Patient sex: F
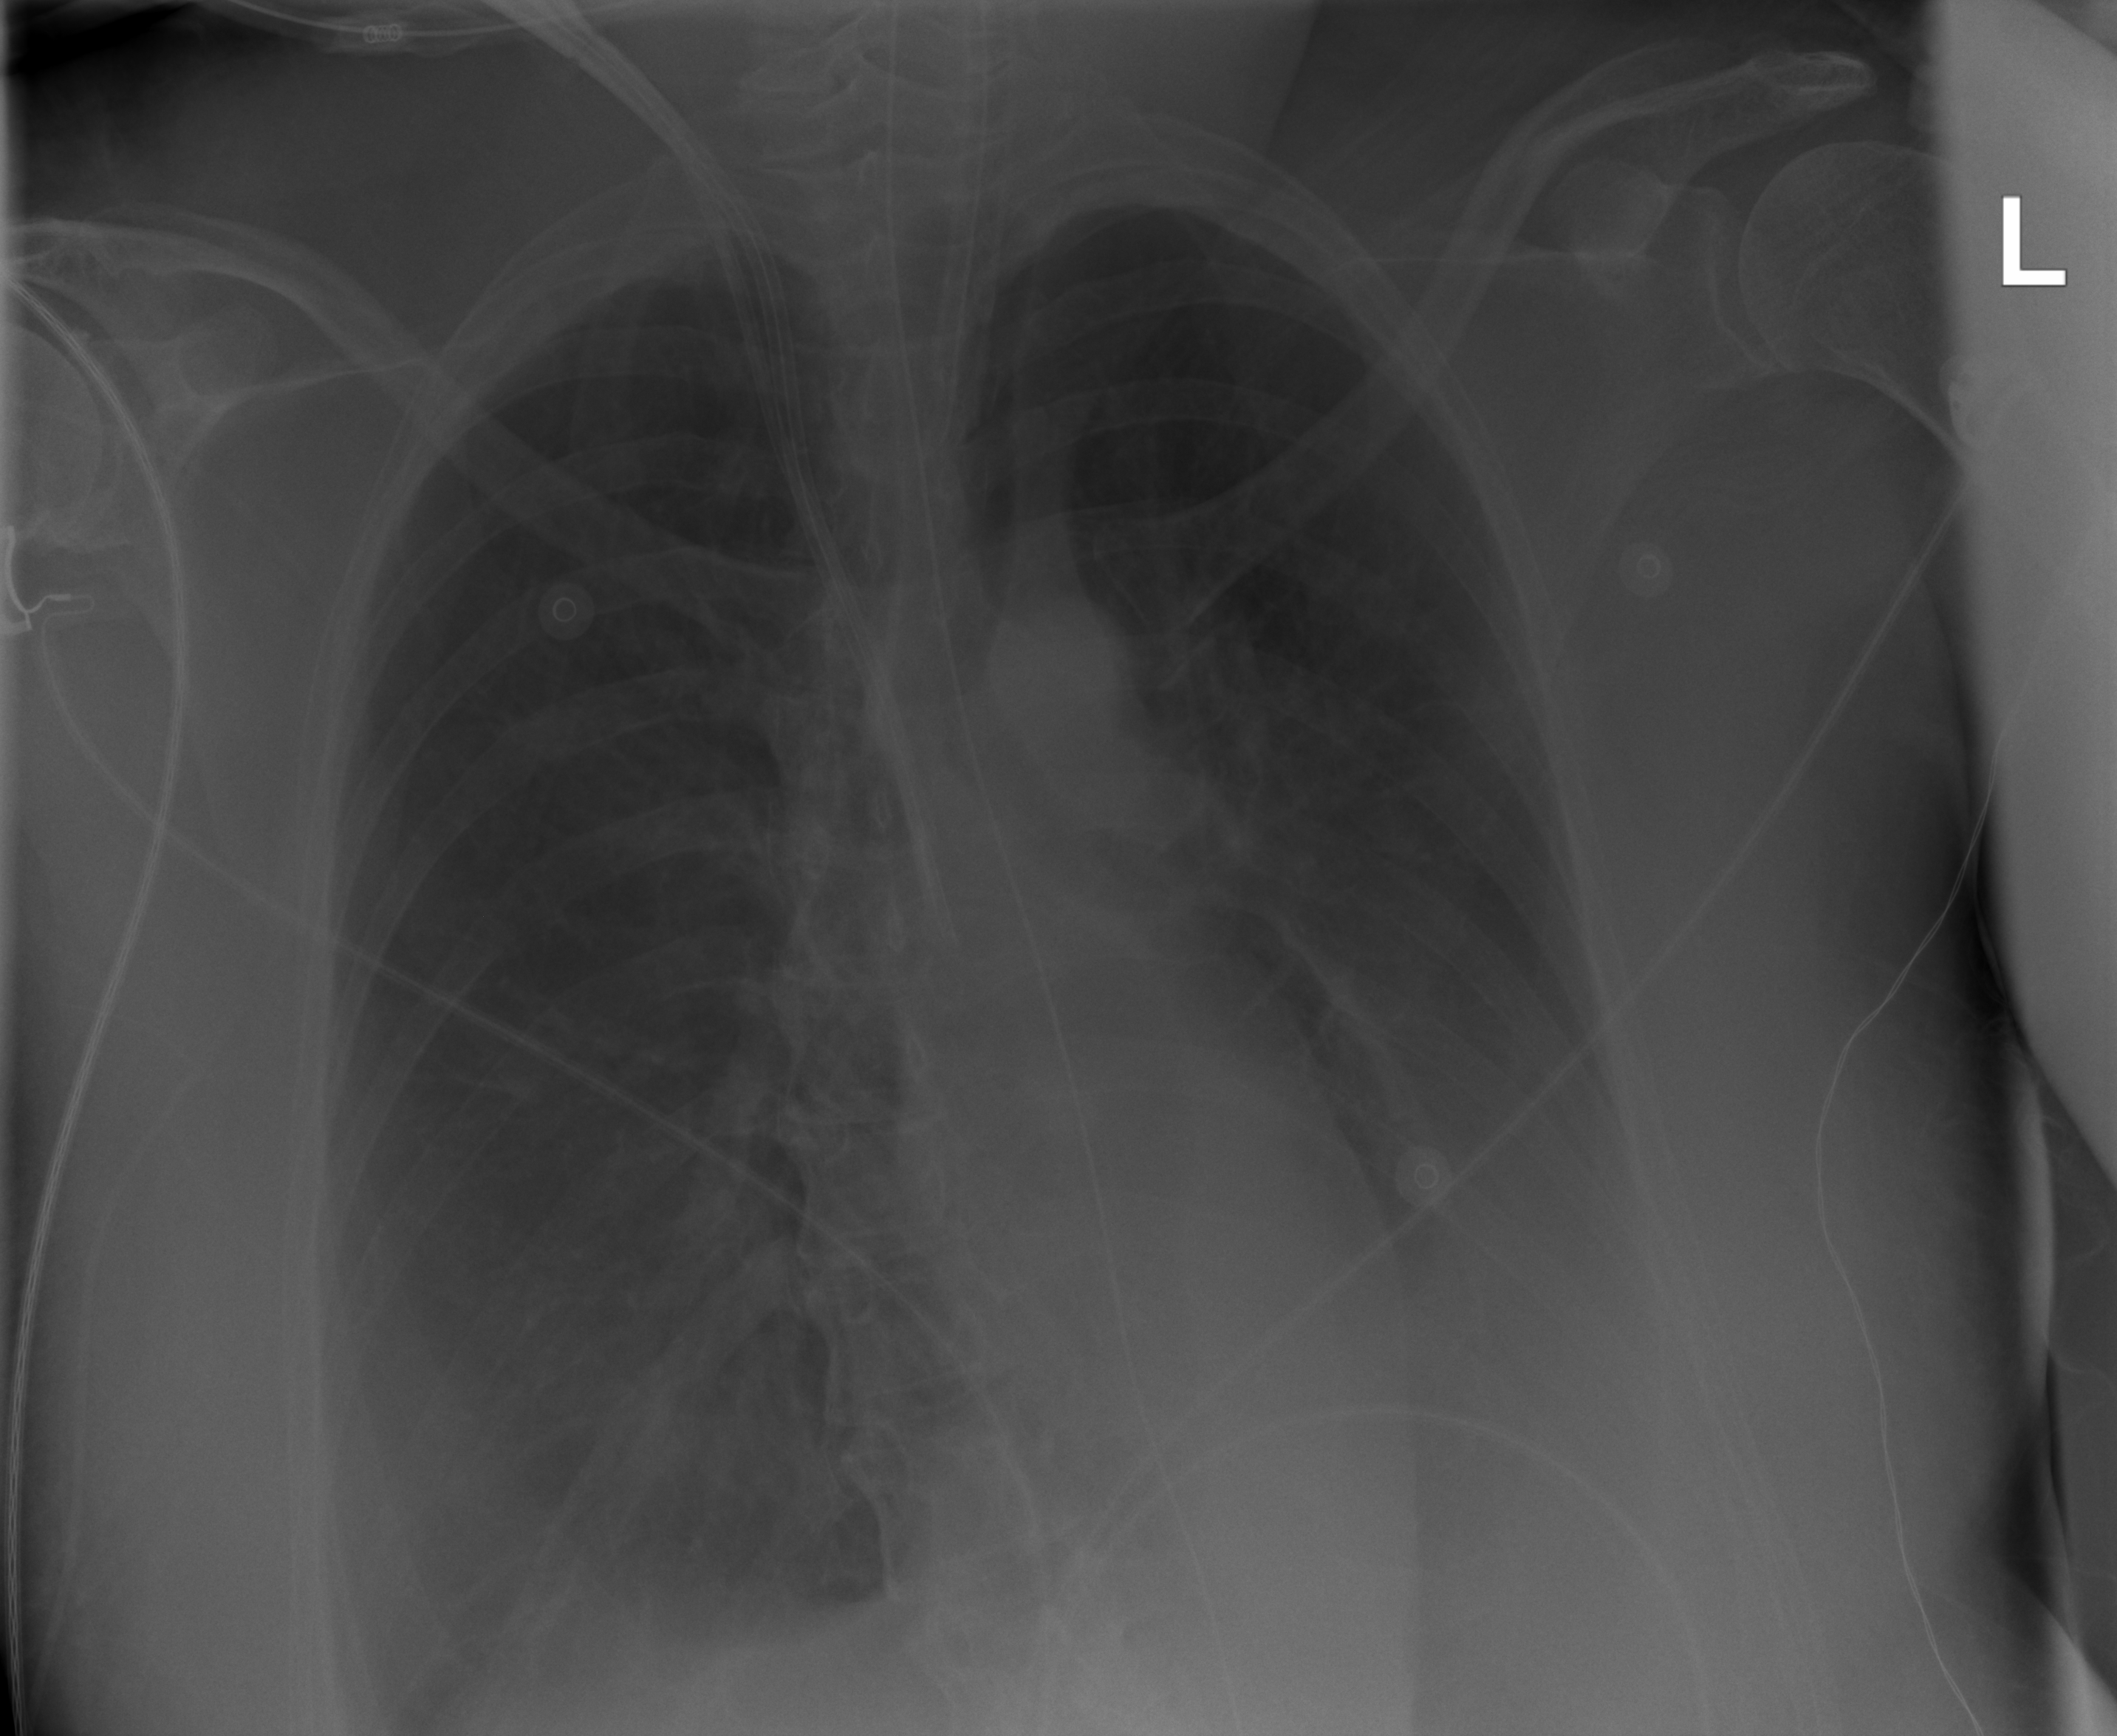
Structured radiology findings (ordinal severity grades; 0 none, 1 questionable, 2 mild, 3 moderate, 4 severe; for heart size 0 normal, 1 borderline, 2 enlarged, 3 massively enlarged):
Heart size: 0
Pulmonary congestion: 0
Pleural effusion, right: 2
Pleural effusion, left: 3
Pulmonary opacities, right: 0
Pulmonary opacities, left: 0
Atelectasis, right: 2
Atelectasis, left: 3